Field crop: maize
Growth stage: 2
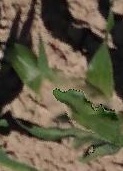
Species: maize